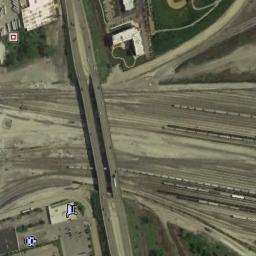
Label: overpass